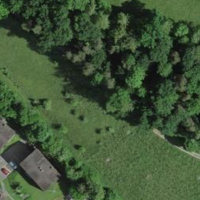
EUNIS habitat code: 24
Species observed at this site:
Cornus sanguinea
Euonymus europaeus